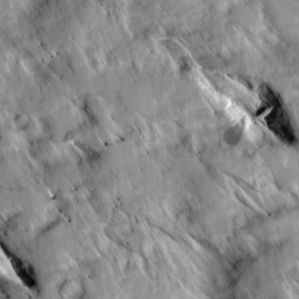
Label: non_frost